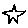
Label: star